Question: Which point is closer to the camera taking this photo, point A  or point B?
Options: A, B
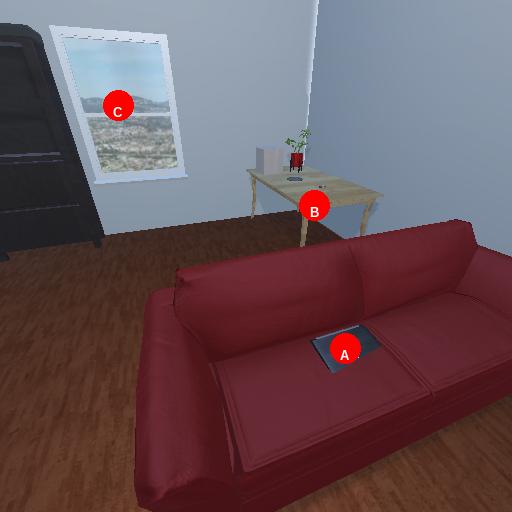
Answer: A